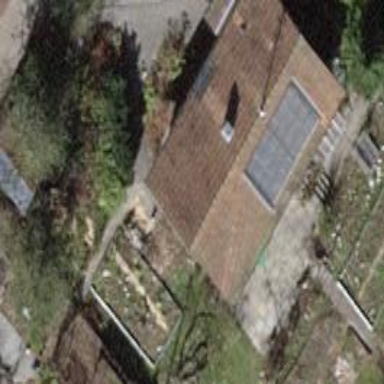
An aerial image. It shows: Detached building with gabled roof.